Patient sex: F
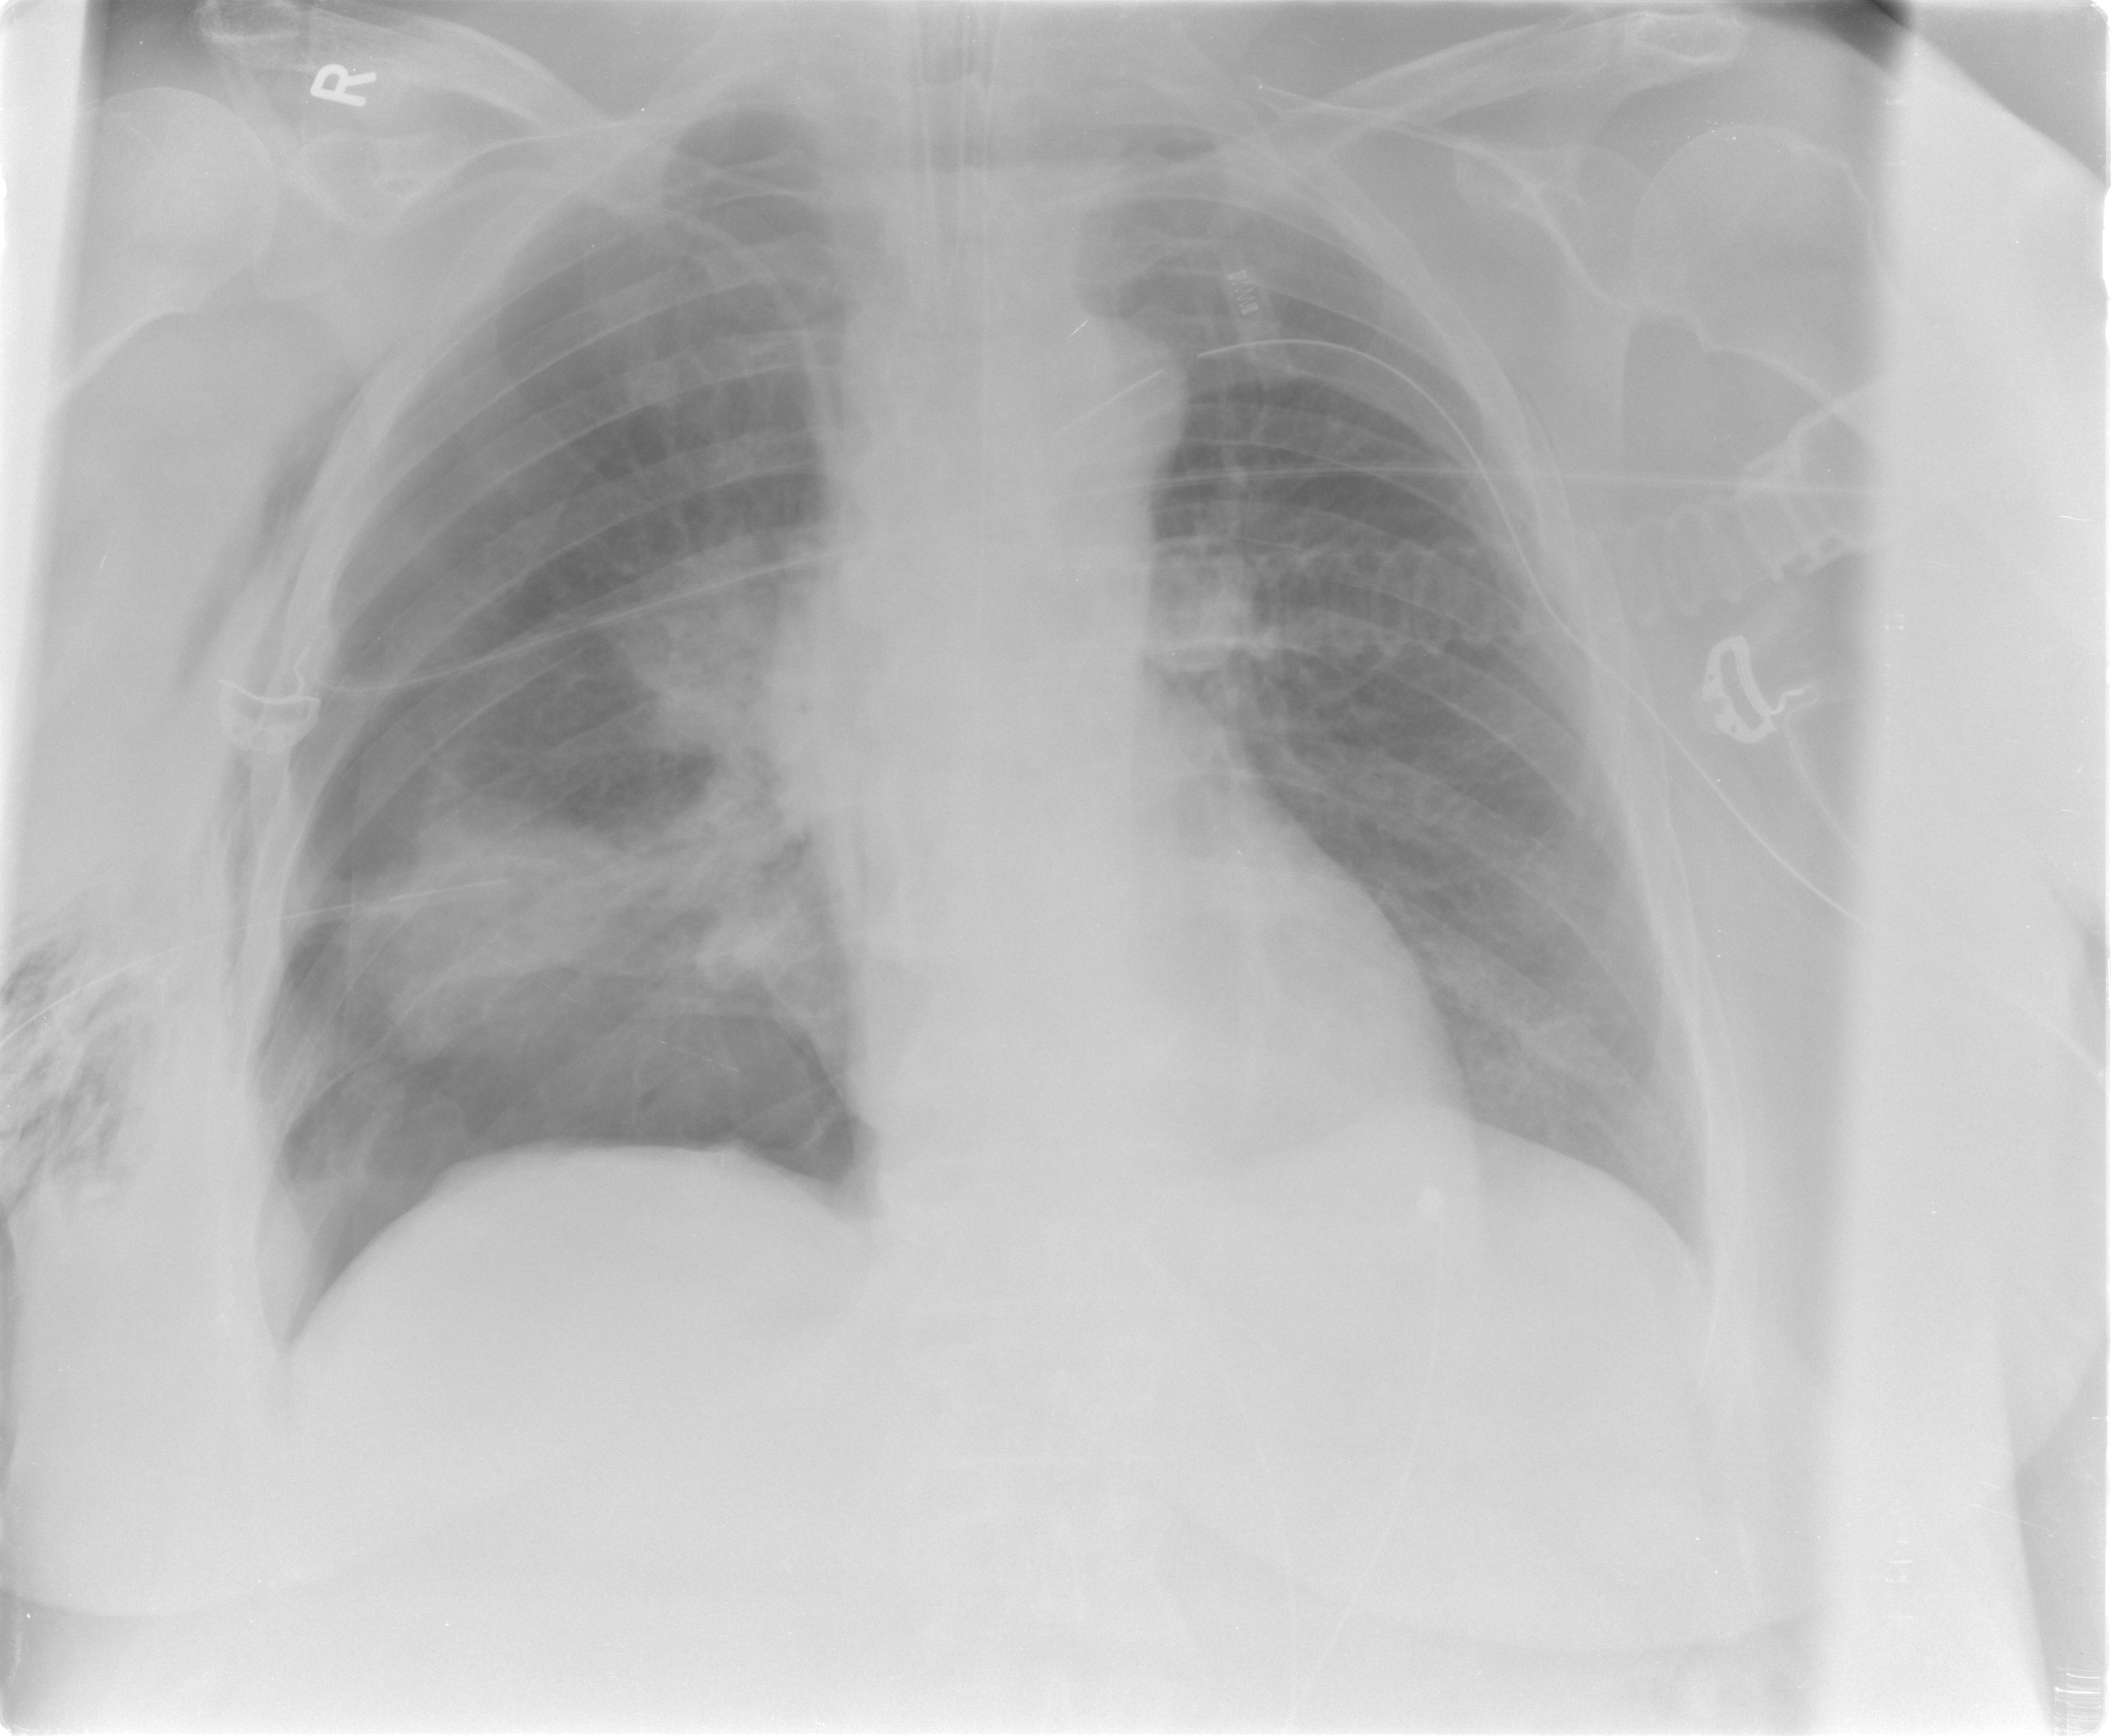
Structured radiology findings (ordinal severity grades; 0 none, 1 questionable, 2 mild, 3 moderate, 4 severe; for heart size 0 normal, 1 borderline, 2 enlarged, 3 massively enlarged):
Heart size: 0
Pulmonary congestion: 2
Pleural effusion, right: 0
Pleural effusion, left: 0
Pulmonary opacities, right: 2
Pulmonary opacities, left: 0
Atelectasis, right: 2
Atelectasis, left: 0